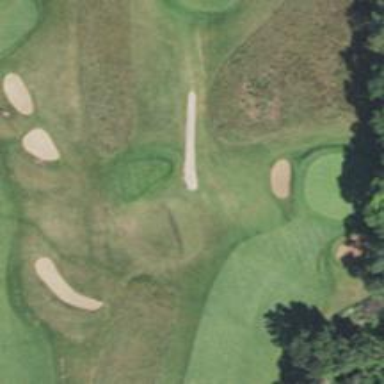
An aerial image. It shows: Path for both roads and golfers.